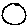
Label: circle